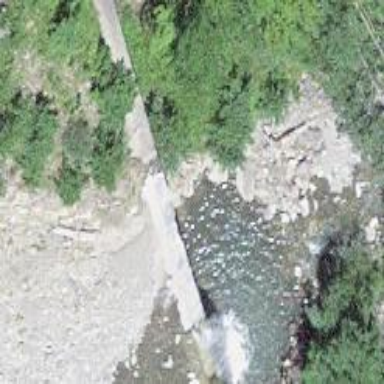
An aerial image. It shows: Weir in waterway.